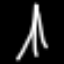
Label: The Eiffel Tower